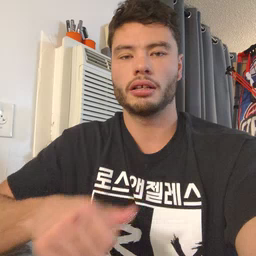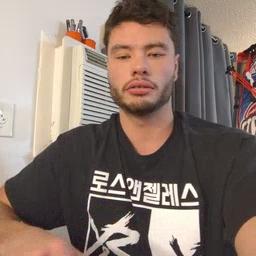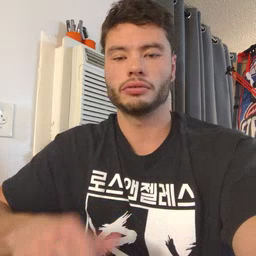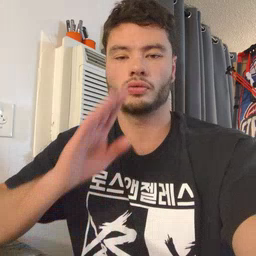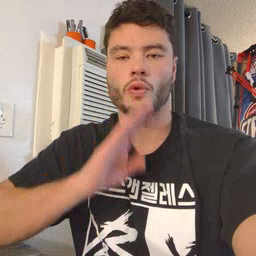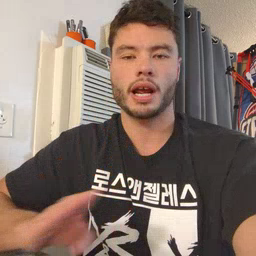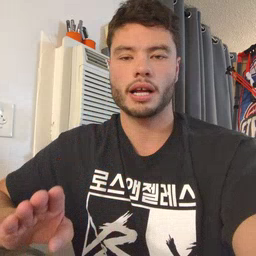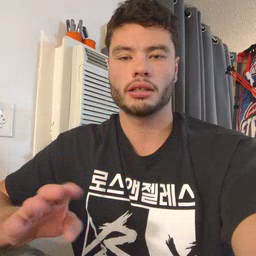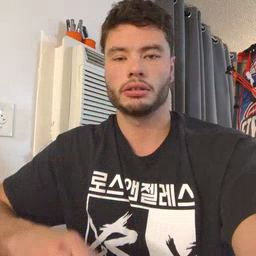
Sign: quiet